Field crop: maize
Growth stage: 2
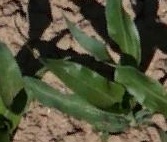
Species: maize